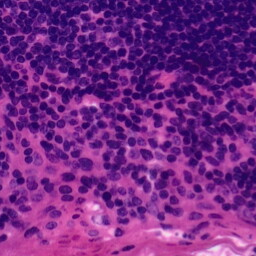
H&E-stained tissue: Tonsil